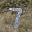
Label: 7